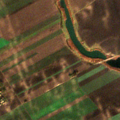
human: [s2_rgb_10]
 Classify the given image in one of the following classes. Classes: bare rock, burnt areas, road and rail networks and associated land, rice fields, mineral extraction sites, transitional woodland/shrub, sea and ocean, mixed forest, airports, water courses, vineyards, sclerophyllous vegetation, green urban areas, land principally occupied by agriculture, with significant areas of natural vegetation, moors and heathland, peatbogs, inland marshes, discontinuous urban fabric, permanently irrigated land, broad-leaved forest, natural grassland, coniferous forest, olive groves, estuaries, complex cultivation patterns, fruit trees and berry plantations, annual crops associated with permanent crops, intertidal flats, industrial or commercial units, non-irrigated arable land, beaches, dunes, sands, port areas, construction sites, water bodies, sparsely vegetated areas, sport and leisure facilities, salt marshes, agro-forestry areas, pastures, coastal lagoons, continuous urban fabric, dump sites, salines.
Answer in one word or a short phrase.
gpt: non-irrigated arable land, water bodies